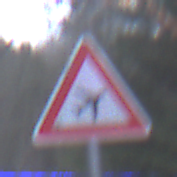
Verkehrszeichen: FlugbetriebLinks
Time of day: MorningAfternoon
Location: Outdoor (Nature)
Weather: Overcast
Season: Winter
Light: Natural